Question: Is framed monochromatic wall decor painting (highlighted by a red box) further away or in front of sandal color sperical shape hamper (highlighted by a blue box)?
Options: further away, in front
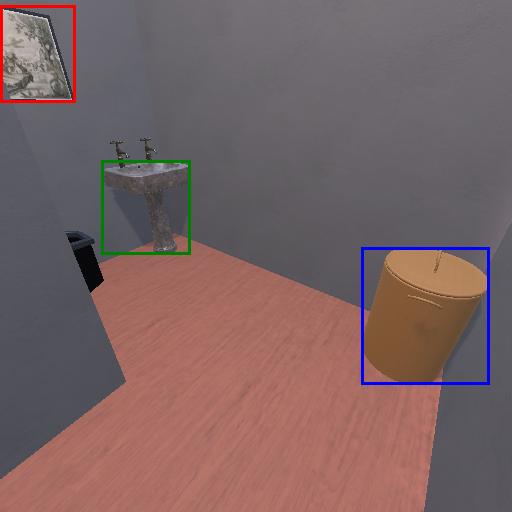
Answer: further away